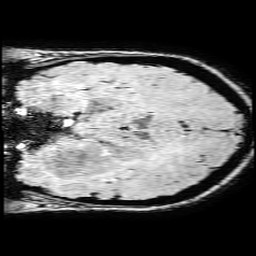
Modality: SWI
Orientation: coronal
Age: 38
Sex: female
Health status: ill
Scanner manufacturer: philips
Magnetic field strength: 3 T
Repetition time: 0.031 s